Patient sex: M
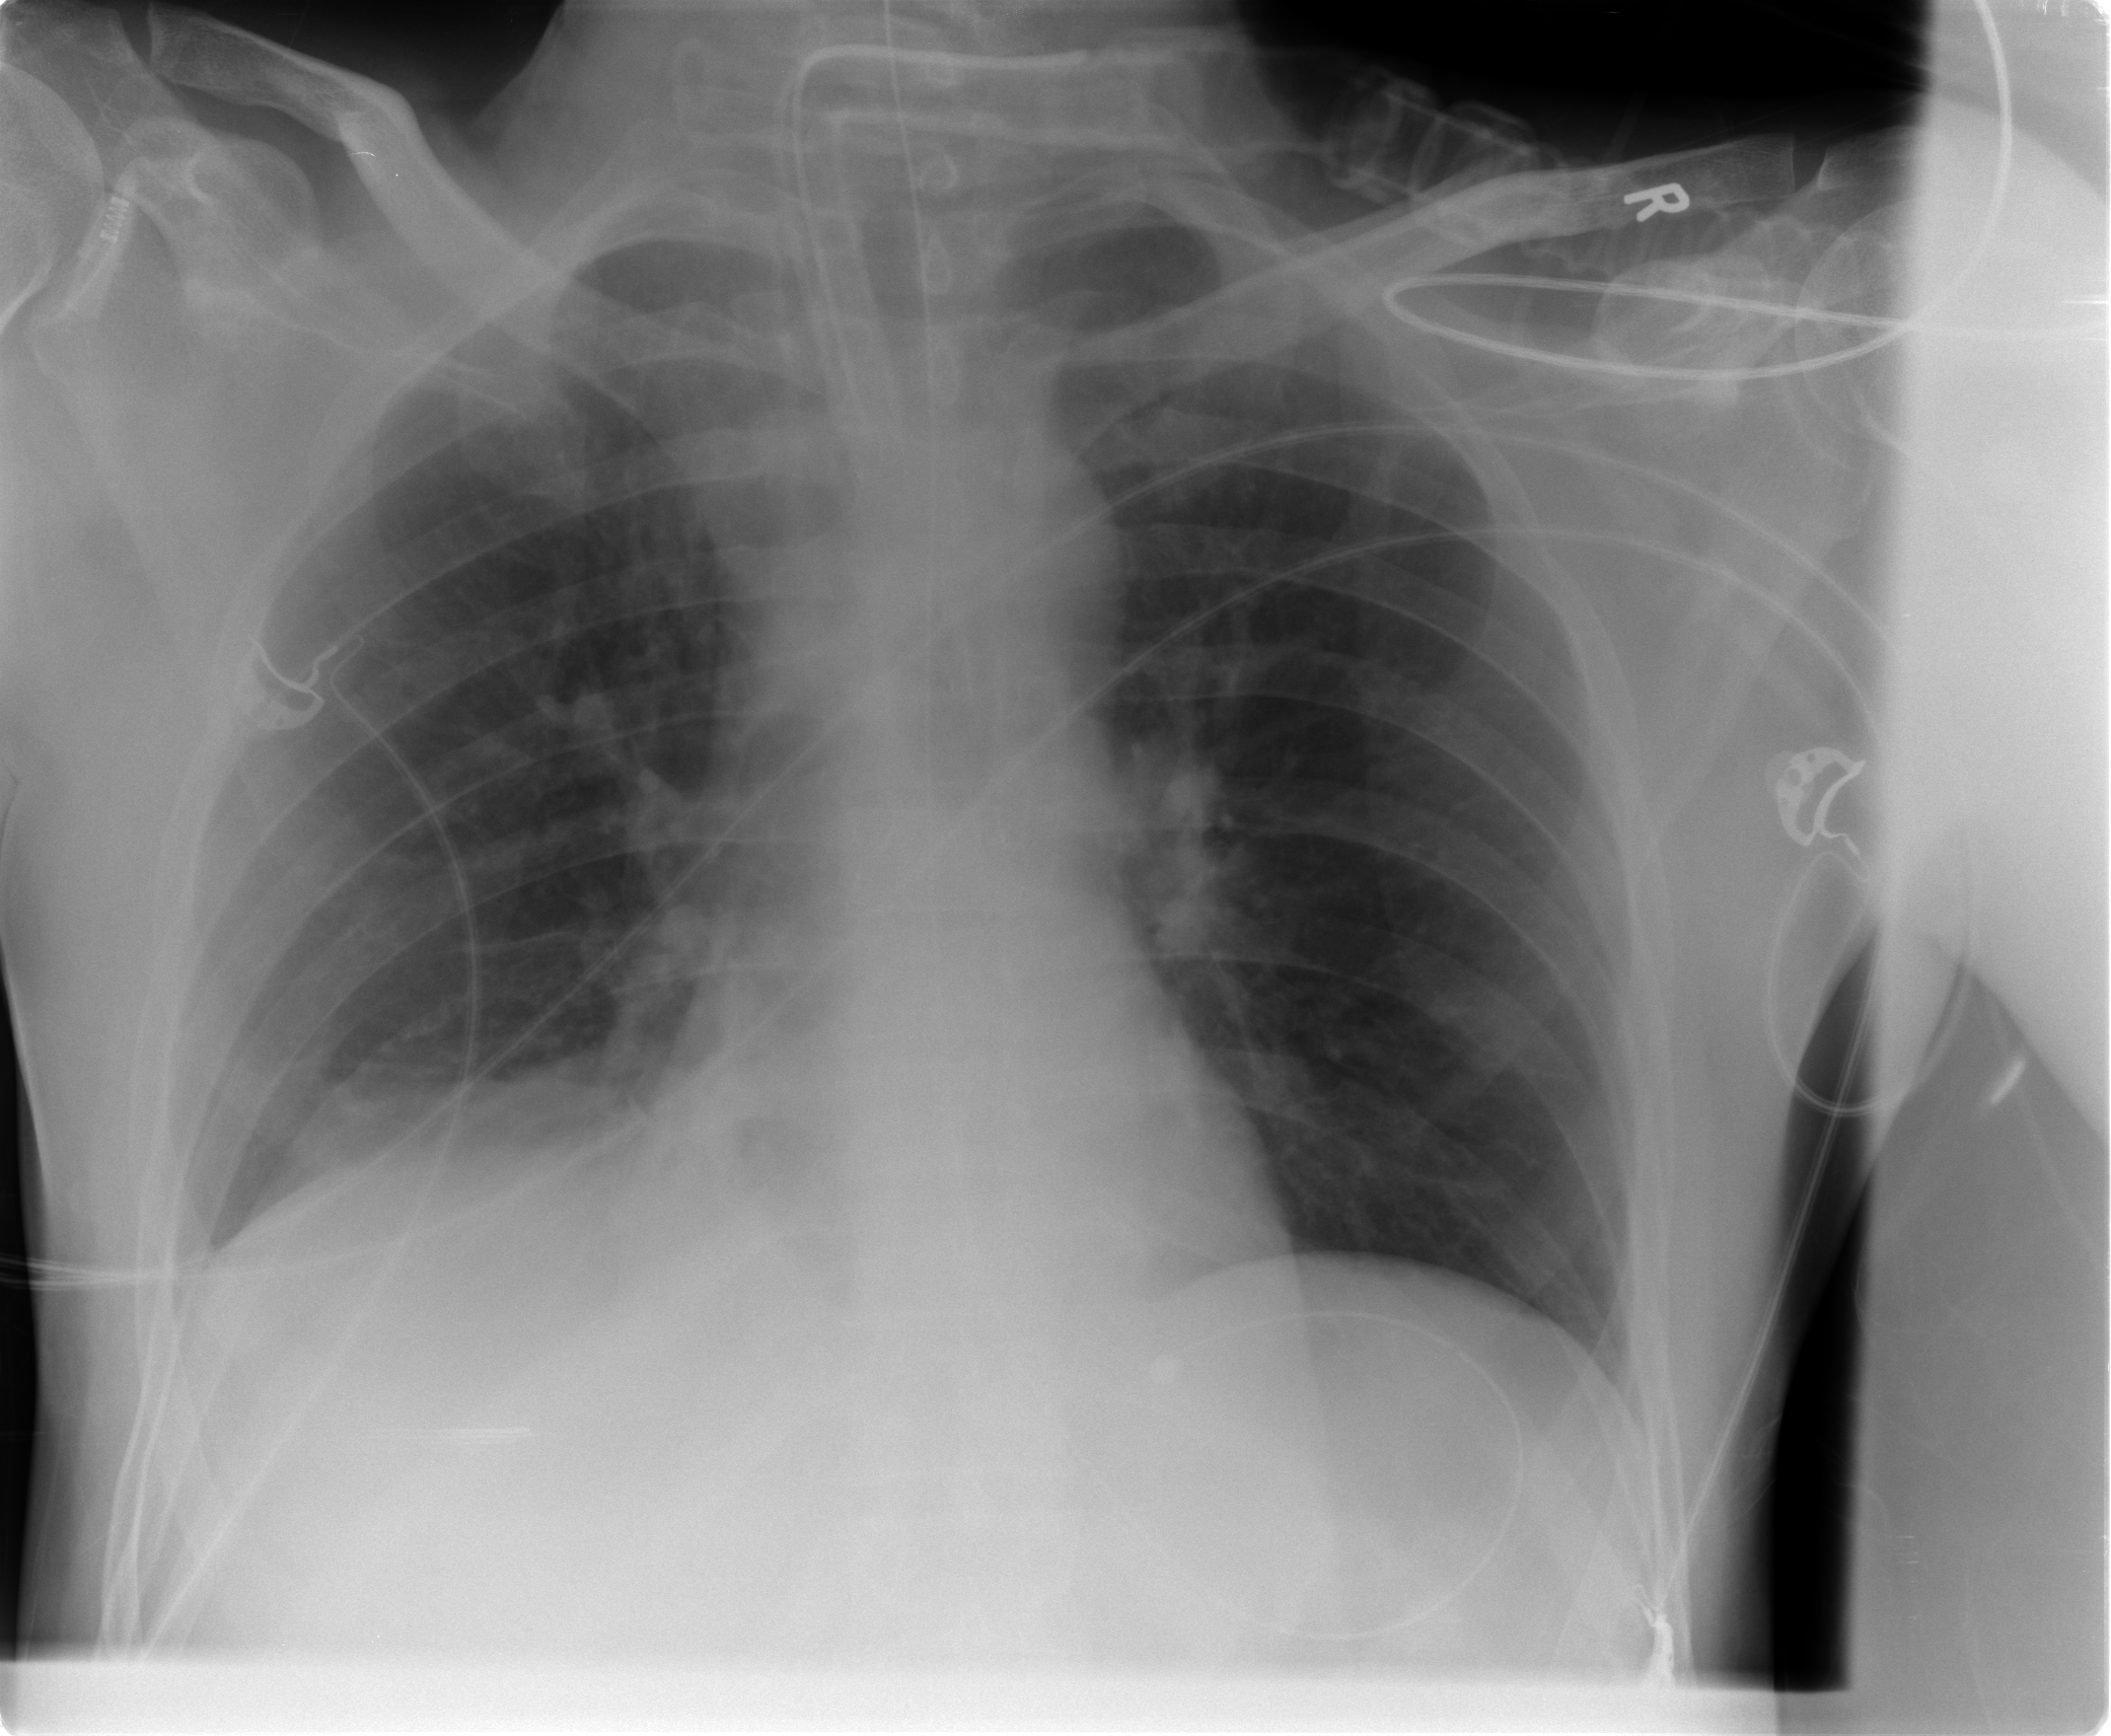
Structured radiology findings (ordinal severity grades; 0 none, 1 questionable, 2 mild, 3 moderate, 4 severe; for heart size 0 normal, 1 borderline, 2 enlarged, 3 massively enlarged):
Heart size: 0
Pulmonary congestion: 0
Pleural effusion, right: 0
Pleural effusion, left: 0
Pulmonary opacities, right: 0
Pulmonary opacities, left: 0
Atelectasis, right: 2
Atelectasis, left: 0